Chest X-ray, PA view. Patient: 76 years old, sex F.
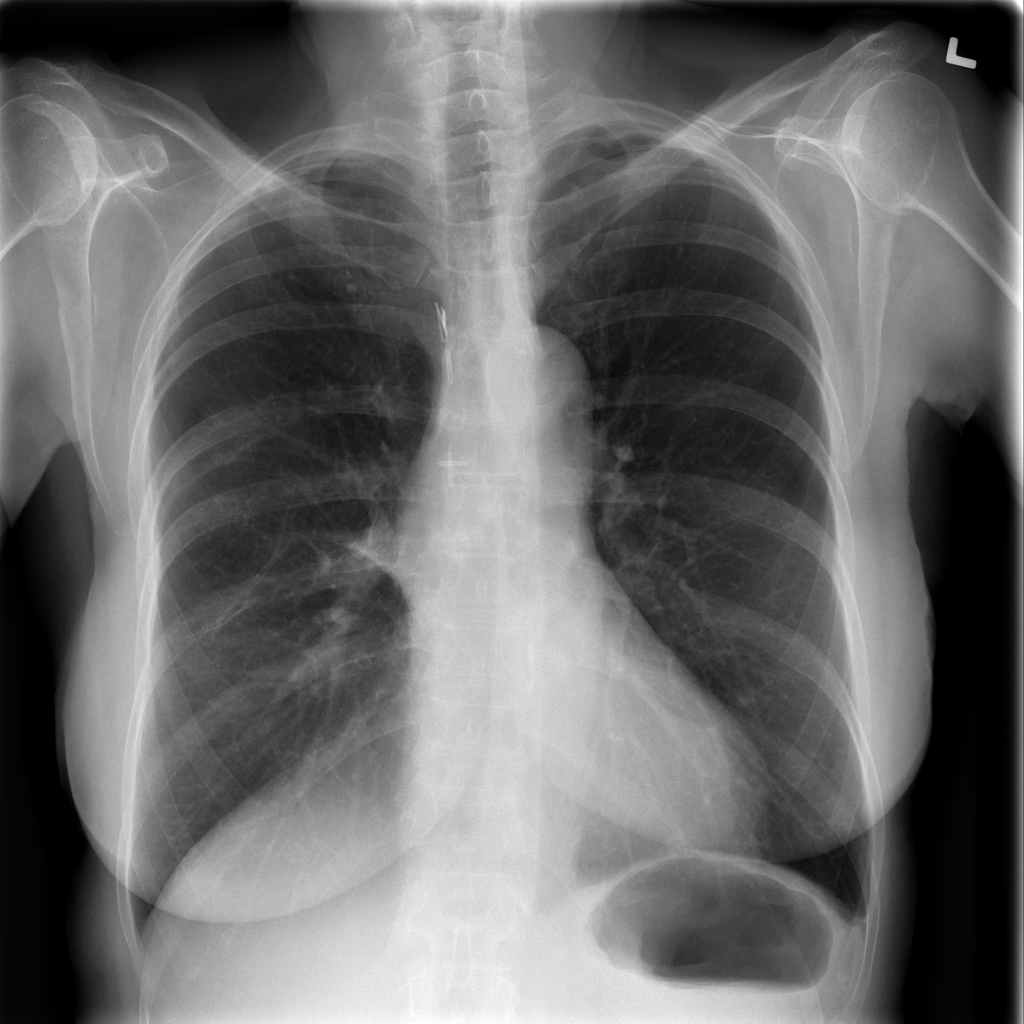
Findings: No Finding